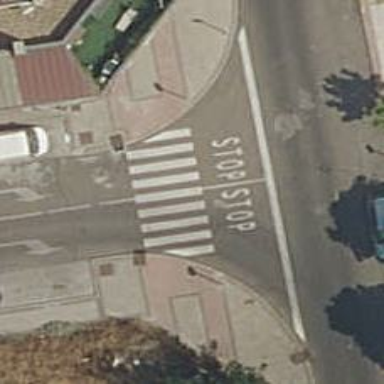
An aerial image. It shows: Pedestrian crossing with zebra markings on the footway.